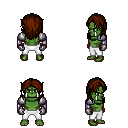
a pixel art fantasy rpg character, male body template, orc, green skin, steel arm armor, white pants, brown long hairstyle, metal gloves, four views (front, back, left, right), 2x2 character sprite sheet, small pixel art, hard edges, no anti-aliasing